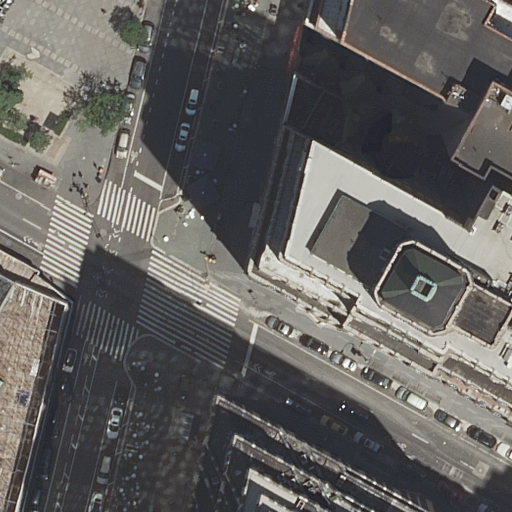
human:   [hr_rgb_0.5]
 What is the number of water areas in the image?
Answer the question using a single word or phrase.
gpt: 0

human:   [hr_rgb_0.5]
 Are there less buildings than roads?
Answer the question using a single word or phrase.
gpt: no

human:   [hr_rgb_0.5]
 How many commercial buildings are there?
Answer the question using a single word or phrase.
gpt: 0

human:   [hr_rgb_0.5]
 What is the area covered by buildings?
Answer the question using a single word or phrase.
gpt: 3911m2

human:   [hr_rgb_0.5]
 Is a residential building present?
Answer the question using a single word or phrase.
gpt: yes

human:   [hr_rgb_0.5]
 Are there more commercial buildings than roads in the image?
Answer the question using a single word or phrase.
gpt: no

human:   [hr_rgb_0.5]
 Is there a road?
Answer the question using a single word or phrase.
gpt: yes

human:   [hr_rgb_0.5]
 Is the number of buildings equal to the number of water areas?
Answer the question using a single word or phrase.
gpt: no

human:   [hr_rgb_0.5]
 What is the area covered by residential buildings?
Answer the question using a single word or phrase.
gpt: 3911m2

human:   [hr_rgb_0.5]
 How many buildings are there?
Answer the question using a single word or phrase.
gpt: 7

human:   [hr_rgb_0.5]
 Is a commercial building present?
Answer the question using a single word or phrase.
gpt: no

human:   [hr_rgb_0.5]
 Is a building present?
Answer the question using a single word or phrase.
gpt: yes

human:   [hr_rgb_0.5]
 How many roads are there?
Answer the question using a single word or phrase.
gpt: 3

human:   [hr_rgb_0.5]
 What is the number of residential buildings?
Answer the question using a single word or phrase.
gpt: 7

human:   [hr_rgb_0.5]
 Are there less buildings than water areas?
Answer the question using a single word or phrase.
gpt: no

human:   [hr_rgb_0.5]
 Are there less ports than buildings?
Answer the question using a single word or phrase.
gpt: yes

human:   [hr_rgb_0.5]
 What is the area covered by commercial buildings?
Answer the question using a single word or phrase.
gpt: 0m2

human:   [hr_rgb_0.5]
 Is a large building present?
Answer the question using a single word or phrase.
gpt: yes

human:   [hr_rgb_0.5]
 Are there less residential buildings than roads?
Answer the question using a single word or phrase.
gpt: no

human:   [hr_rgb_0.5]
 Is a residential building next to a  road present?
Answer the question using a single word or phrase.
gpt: yes

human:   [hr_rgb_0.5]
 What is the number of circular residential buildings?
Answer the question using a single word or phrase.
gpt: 0

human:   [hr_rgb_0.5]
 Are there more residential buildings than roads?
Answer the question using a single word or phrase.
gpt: yes

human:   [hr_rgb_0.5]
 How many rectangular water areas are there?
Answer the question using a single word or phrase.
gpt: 0

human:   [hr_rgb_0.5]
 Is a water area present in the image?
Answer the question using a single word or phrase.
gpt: no

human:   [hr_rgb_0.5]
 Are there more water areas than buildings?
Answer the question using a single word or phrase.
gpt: no

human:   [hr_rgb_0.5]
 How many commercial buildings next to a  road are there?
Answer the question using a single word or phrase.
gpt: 0

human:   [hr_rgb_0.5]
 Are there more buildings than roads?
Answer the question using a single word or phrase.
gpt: yes

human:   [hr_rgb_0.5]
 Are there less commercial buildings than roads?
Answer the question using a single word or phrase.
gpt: yes

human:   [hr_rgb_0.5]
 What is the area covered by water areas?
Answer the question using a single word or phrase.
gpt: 0m2

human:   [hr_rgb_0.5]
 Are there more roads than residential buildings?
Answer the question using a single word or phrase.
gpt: no

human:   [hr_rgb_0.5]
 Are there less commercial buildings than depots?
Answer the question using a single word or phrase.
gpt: no

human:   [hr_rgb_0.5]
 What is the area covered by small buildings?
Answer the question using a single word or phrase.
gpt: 13m2

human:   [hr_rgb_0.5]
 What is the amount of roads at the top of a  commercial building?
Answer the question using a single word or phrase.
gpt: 0

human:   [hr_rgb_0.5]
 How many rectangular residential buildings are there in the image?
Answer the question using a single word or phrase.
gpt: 3

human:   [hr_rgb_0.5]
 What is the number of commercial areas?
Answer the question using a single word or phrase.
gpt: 0

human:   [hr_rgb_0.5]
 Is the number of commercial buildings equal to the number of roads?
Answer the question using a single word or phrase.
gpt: no

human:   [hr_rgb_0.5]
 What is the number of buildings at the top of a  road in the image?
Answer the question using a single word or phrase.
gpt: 4

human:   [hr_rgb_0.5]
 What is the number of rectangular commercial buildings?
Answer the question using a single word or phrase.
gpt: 0

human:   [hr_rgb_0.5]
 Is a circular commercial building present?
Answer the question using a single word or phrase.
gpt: no

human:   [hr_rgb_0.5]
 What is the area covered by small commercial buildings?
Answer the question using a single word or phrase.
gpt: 0m2

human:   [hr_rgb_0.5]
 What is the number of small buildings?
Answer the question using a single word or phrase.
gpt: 2

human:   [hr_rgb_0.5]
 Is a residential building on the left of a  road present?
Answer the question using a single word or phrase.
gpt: yes

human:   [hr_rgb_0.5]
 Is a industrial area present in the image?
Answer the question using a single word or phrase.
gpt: no

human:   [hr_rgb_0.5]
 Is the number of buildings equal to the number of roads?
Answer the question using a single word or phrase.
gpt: no

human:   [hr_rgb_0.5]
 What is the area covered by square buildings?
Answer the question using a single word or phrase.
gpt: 0m2

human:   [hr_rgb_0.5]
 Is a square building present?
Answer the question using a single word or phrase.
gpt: no

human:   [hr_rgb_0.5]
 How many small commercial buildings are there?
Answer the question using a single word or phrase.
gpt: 0

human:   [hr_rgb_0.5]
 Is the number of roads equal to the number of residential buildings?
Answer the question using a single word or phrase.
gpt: no

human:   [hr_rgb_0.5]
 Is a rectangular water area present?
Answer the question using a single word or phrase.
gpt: no

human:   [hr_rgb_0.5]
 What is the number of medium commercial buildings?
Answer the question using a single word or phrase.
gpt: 0

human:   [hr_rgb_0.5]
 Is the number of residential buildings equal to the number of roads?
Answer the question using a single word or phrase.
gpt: no

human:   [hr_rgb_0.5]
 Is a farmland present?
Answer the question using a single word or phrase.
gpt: no

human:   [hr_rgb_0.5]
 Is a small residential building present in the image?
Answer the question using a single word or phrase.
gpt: yes

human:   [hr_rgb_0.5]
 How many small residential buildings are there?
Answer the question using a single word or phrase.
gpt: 2

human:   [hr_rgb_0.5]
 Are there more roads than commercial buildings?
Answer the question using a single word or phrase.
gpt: yes

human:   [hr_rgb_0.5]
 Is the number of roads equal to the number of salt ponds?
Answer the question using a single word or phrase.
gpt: no

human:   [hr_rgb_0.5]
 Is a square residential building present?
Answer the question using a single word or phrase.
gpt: no

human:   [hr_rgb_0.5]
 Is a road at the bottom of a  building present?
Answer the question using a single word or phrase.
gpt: yes

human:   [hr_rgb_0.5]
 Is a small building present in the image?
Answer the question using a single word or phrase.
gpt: yes

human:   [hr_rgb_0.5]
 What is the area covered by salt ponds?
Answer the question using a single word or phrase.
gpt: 0m2

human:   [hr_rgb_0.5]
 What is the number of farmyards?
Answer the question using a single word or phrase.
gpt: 0

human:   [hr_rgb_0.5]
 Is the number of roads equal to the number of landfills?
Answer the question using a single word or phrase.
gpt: no

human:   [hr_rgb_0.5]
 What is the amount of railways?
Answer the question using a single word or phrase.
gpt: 0

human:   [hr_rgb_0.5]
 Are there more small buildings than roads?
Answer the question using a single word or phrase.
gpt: no